Aerial crown-view tile of a tropical tree (Barro Colorado Island, Panama), acquired 20250616:
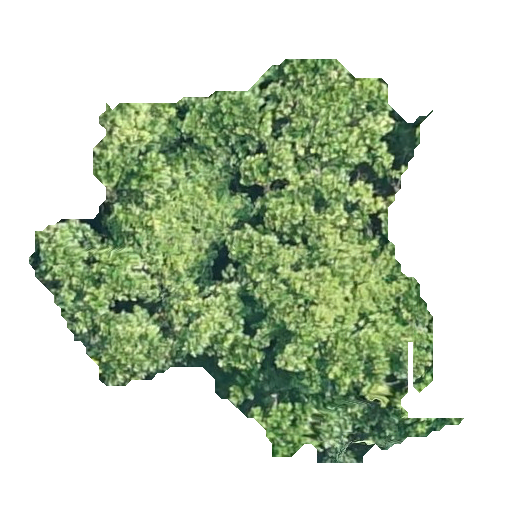
Species: Anacardium excelsum
GBIF accepted scientific name: Anacardium excelsum
Crown area: 157.937 m²